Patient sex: F
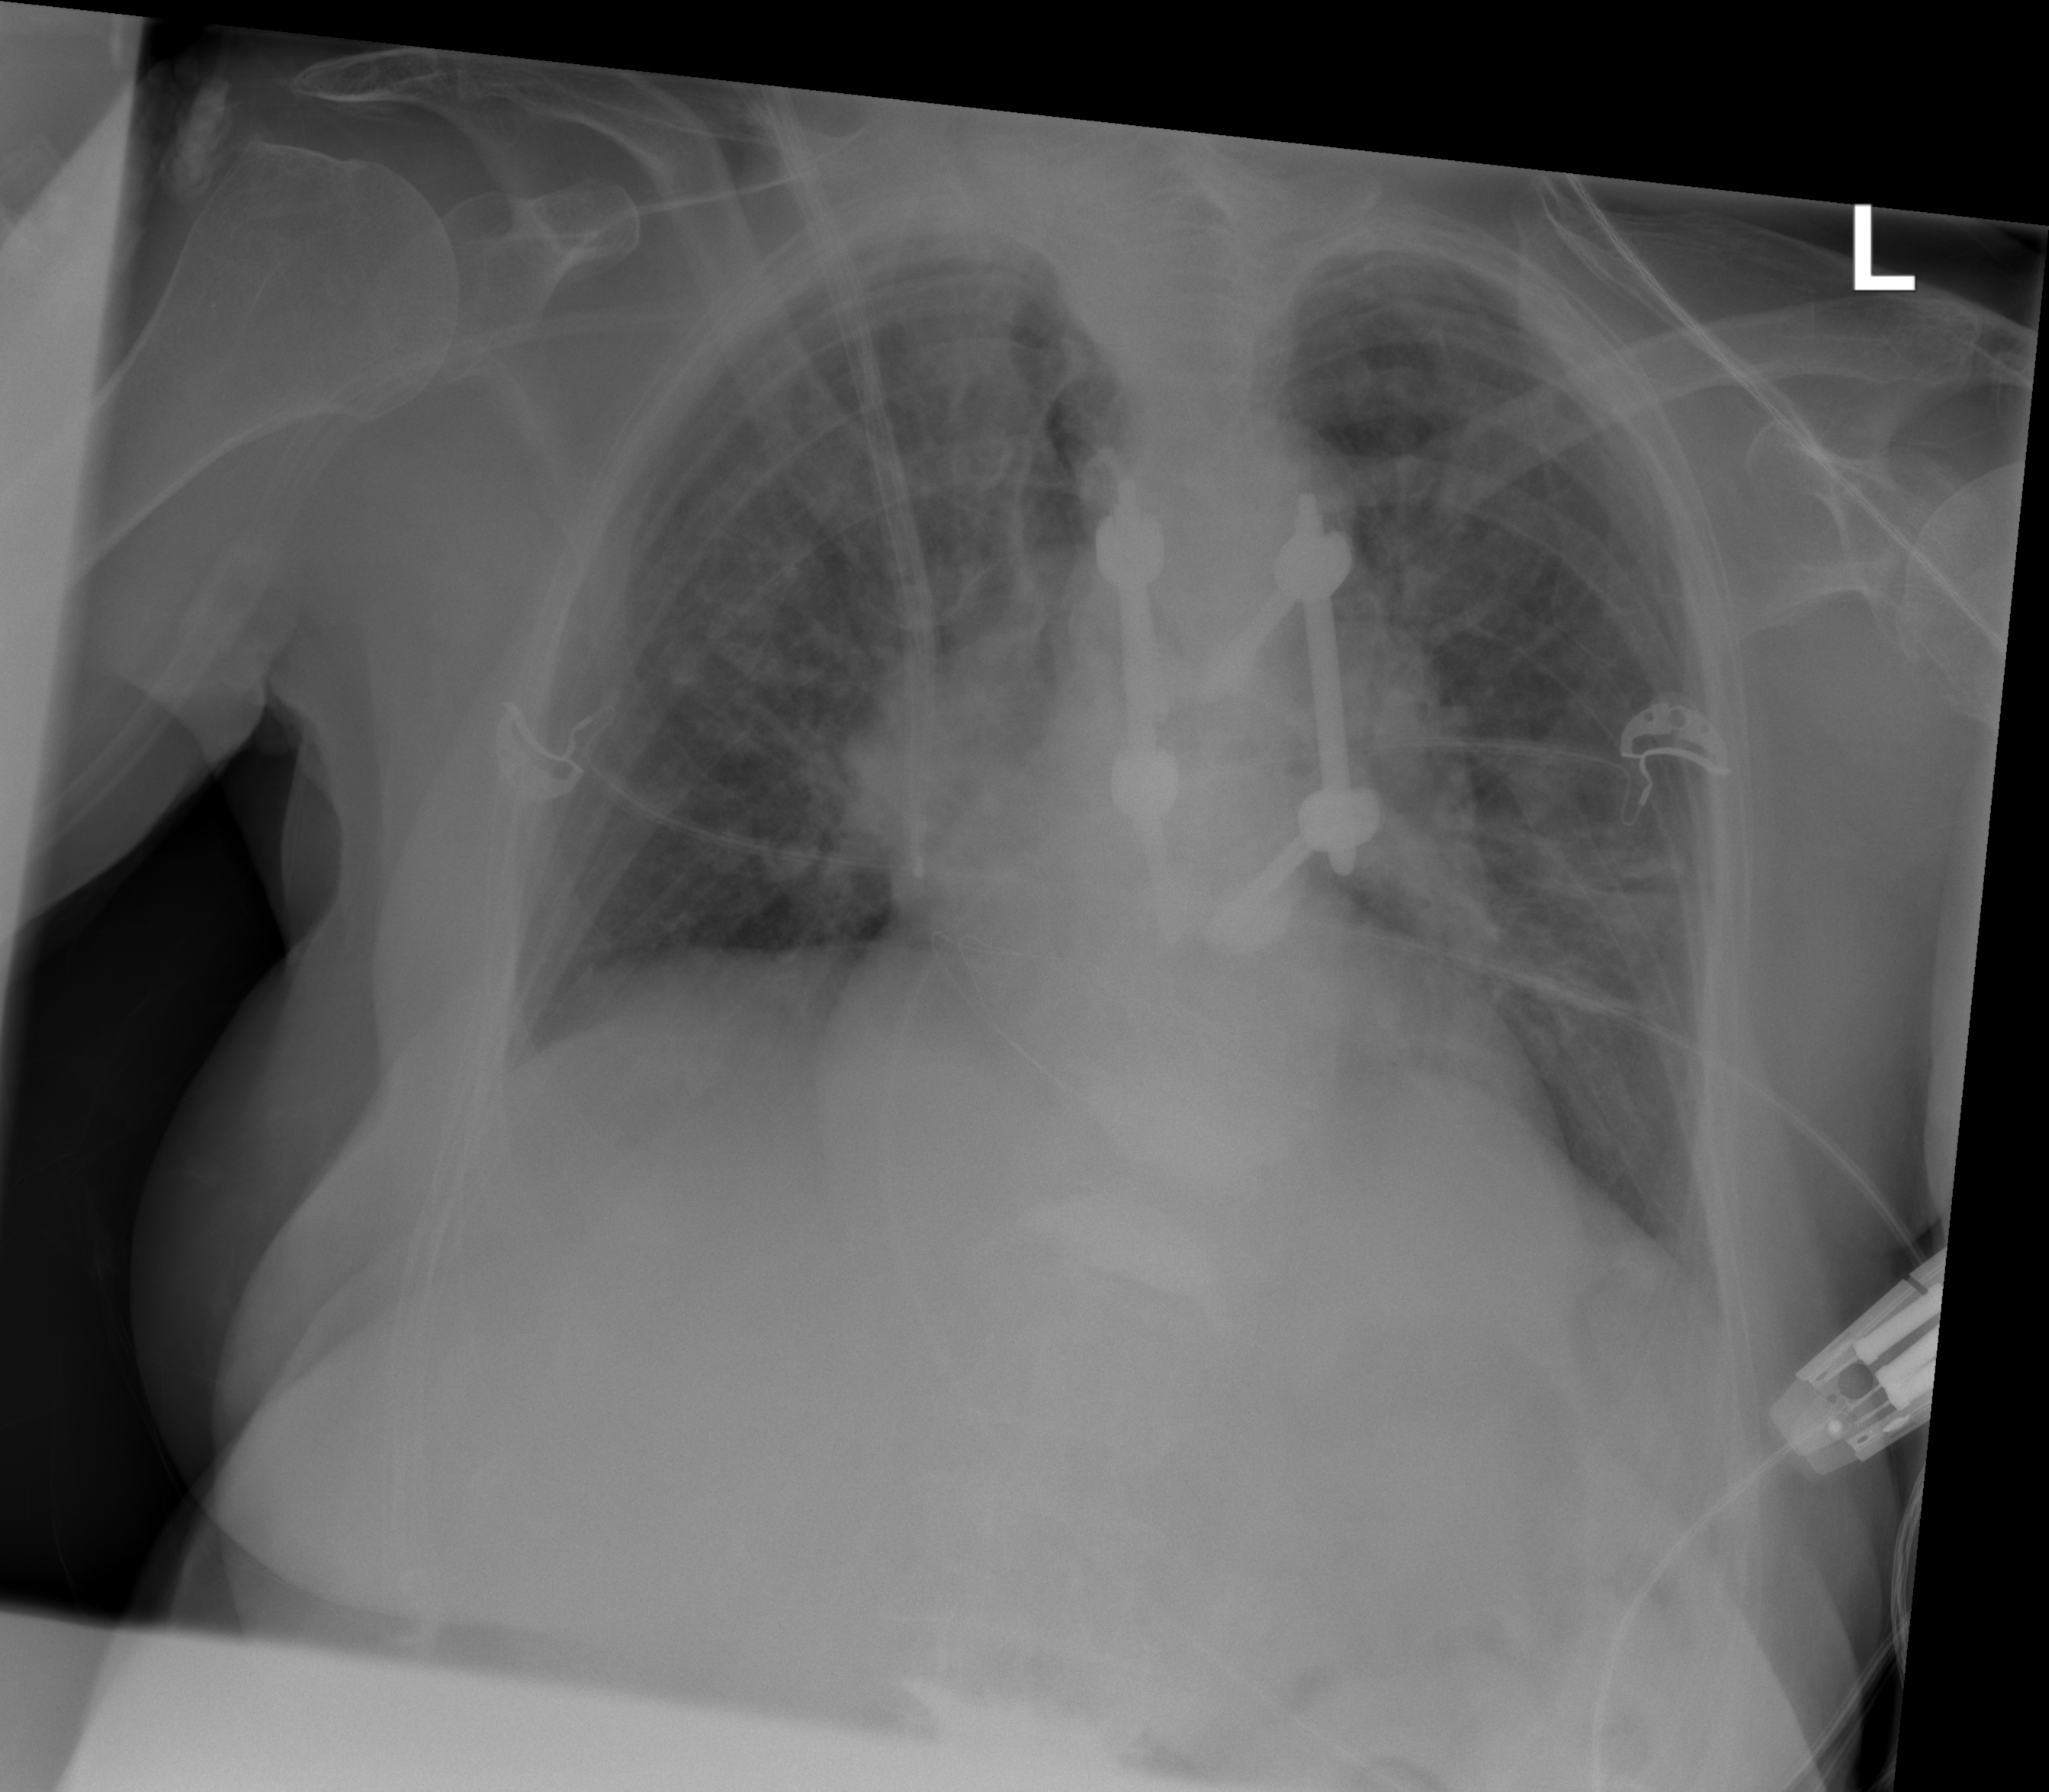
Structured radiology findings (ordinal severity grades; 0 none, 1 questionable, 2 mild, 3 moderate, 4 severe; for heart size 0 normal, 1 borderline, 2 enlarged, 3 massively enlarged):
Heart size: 0
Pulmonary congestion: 2
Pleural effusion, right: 0
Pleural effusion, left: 0
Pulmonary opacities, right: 0
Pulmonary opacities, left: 2
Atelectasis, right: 0
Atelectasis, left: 2